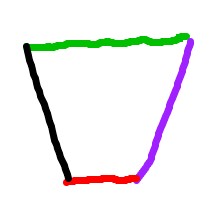
Shape: trapezoid